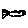
Label: fish